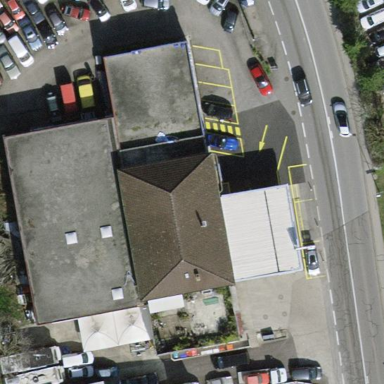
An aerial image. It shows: Car repair shop.